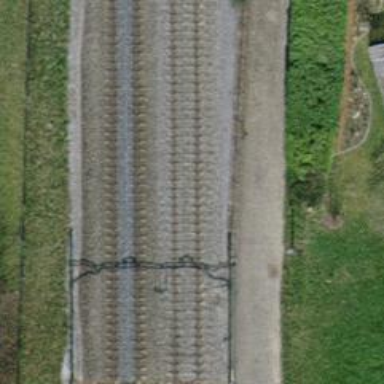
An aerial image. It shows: Railway track with contact lines for electrification.